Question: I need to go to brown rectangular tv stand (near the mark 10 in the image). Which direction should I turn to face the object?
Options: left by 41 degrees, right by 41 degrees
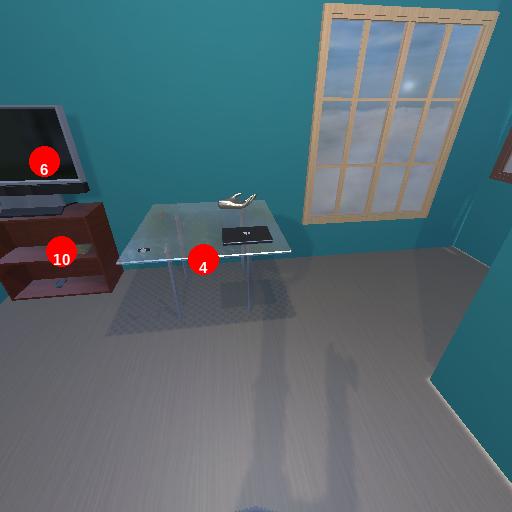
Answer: left by 41 degrees